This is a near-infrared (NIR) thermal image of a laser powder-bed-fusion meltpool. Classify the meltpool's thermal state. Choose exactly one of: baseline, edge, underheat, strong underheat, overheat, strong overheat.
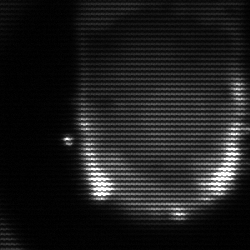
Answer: baseline